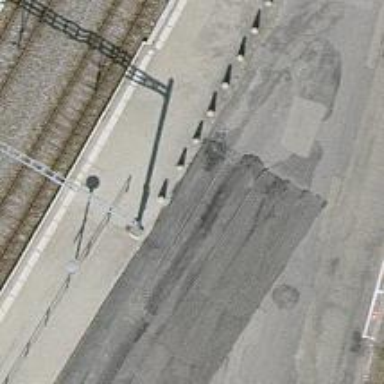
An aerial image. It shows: Bollard barrier.